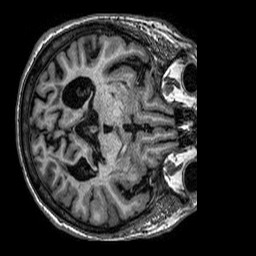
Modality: T1w
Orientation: axial
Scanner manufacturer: philips
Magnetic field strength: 1.5 T
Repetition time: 0.007351 s
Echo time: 0.003346 s